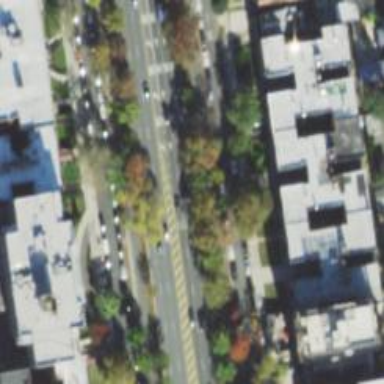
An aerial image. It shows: Primary highway with asphalt surface and separate sidewalk.